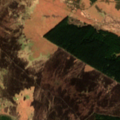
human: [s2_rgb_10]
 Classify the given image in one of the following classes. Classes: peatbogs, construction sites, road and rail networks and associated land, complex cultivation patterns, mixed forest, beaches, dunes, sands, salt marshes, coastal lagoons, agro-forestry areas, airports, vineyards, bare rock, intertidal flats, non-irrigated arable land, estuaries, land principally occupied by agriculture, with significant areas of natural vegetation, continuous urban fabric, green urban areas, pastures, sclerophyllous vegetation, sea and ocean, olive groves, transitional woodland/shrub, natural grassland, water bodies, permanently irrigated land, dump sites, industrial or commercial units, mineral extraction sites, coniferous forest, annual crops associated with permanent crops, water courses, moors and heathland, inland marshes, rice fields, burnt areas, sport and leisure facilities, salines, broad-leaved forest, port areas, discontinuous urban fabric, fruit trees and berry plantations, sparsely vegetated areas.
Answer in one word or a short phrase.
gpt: coniferous forest, moors and heathland, transitional woodland/shrub